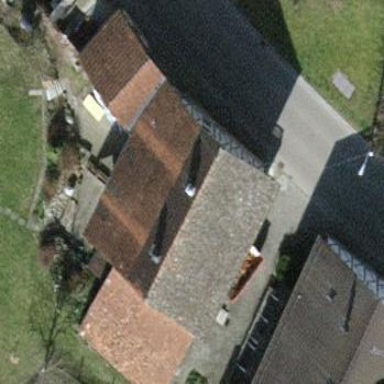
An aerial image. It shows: Semi-detached house with gabled roof.